Field crop: maize
Growth stage: 1
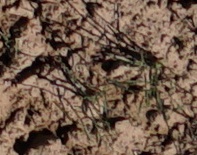
Species: lolium